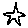
Label: star